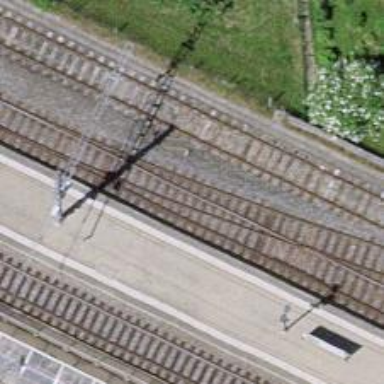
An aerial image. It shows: Railway siding with one electrified track and contact line.